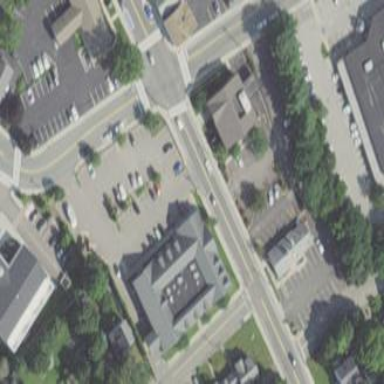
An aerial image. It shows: Pharmacy building providing healthcare services.